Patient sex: M
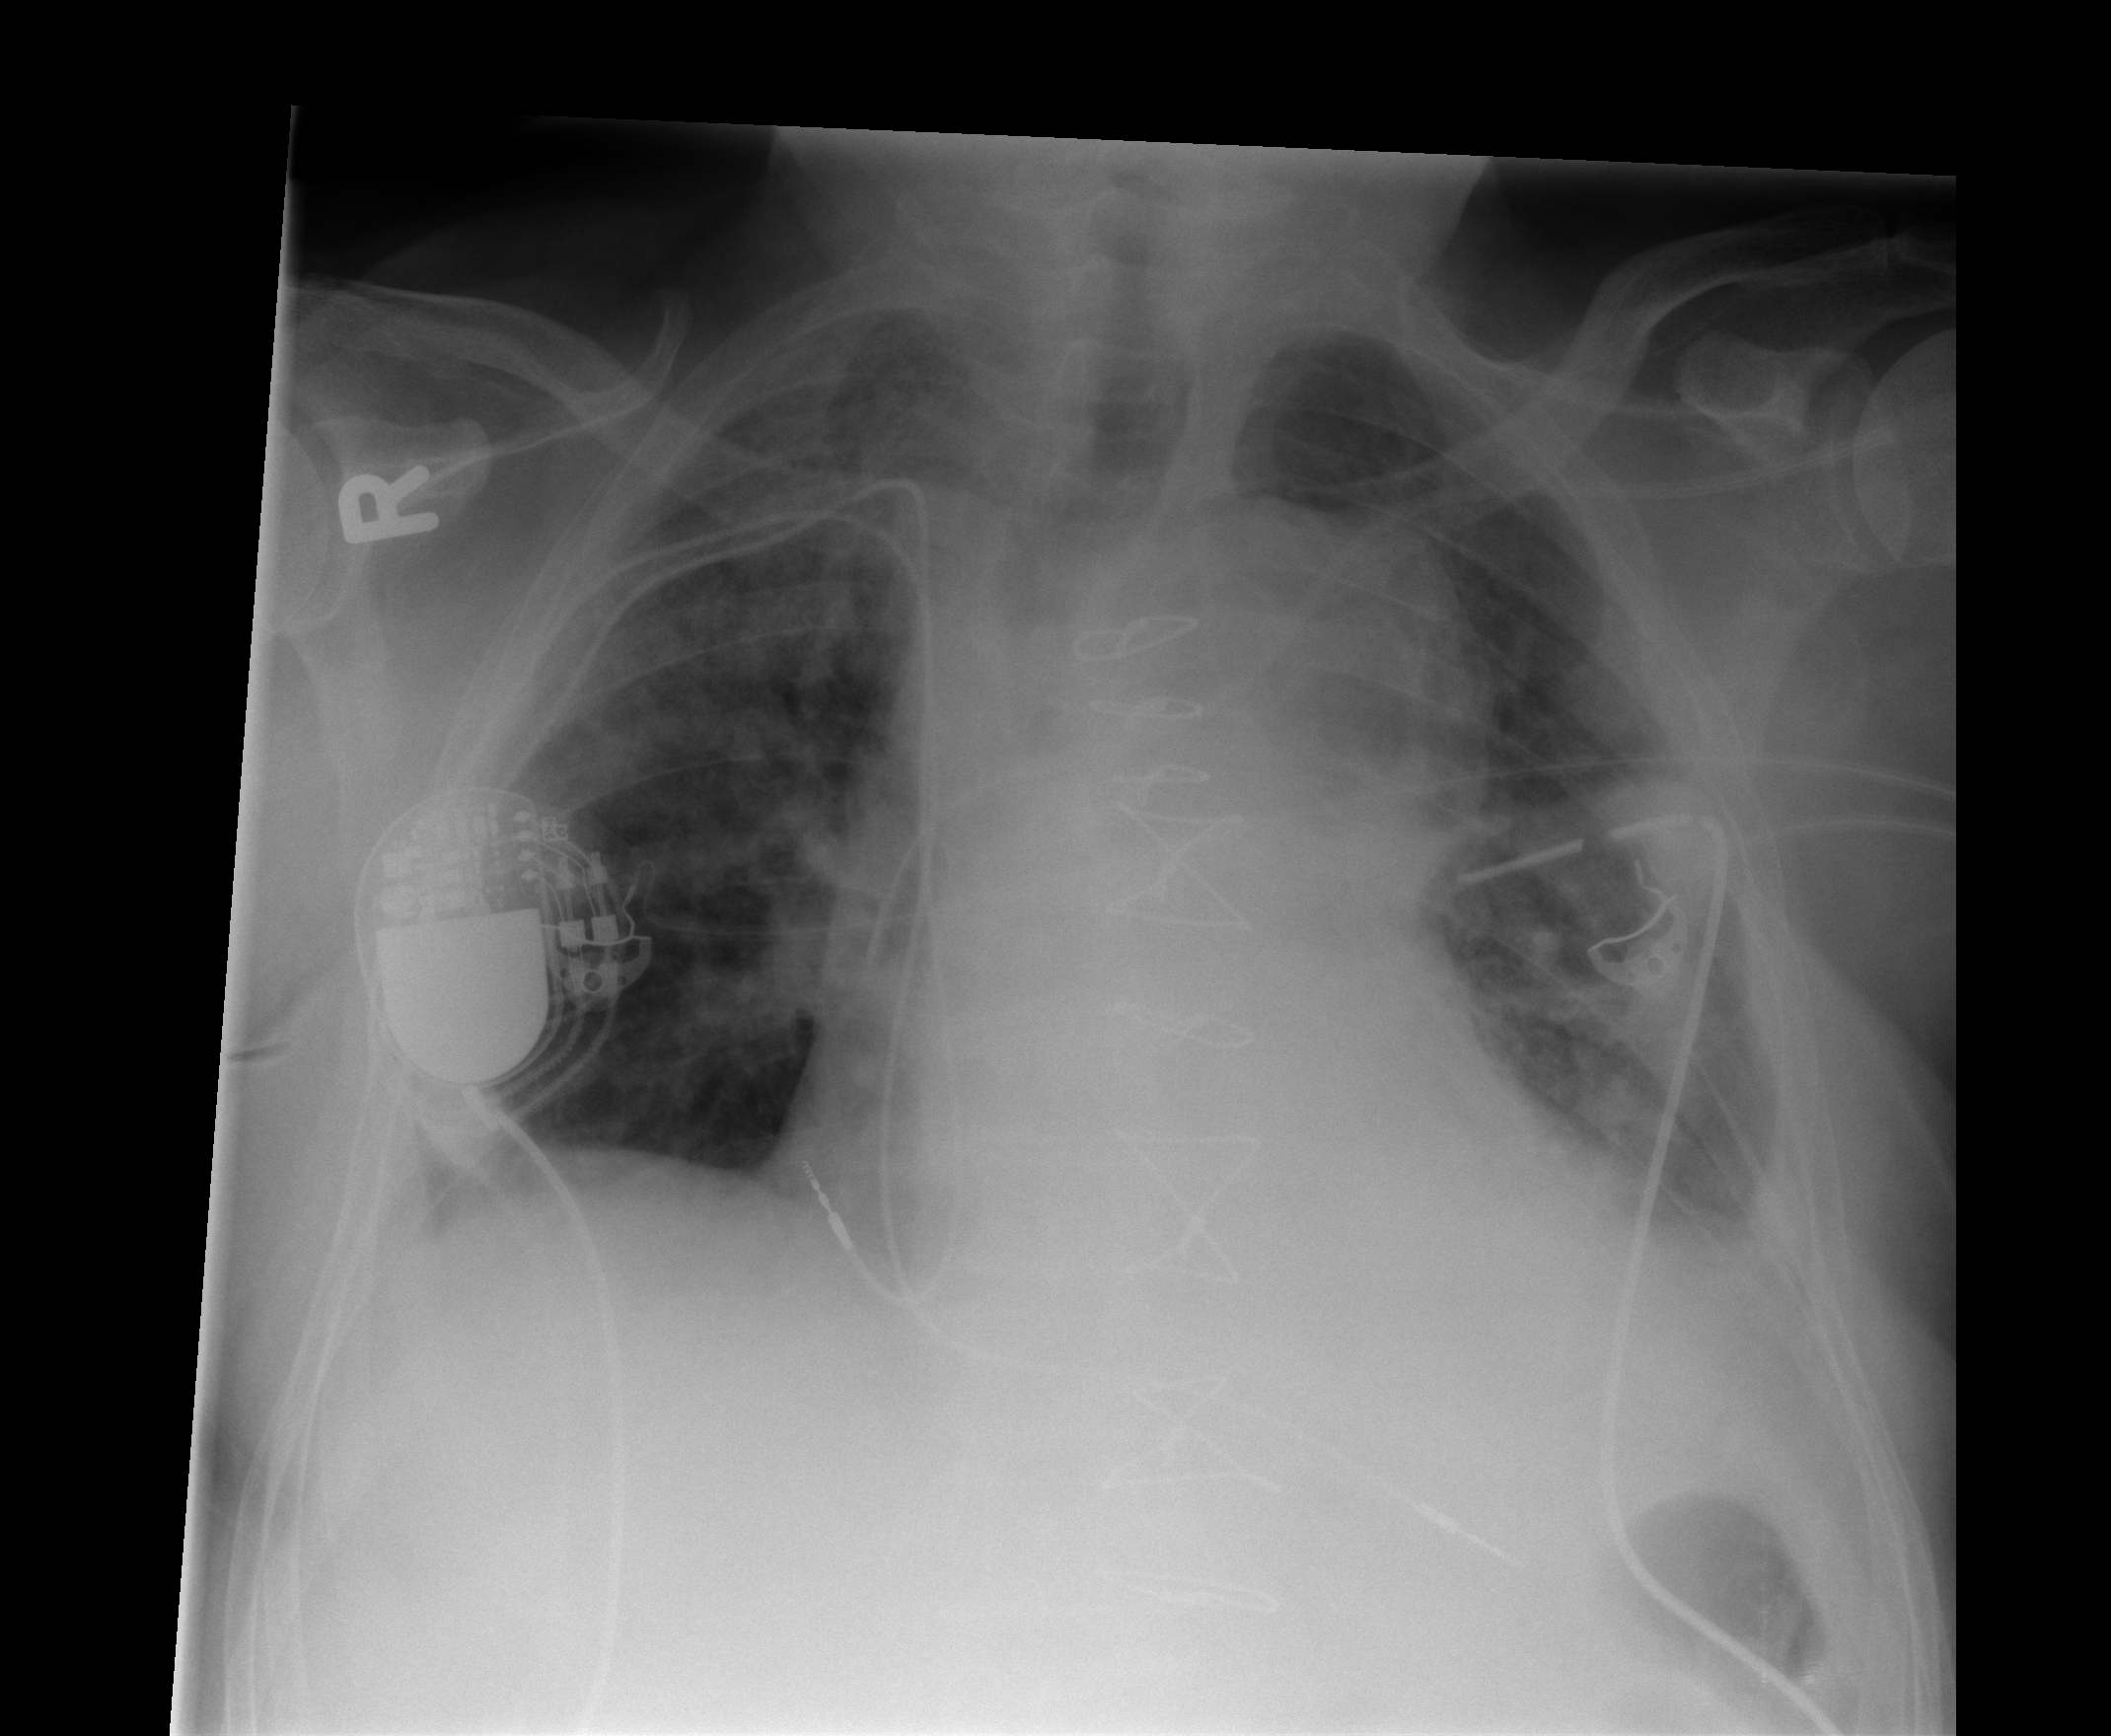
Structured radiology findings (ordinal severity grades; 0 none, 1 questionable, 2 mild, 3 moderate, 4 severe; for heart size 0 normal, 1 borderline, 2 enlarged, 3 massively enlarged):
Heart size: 2
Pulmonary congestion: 1
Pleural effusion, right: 2
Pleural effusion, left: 3
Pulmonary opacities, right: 2
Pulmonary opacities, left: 1
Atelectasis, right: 1
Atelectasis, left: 2